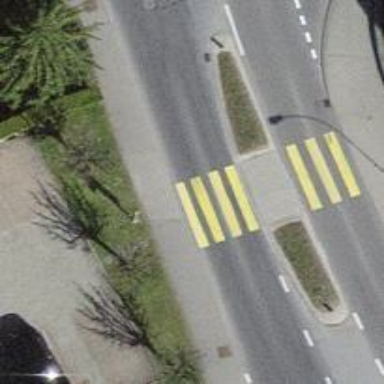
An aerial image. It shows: Zebra crossing on footway.